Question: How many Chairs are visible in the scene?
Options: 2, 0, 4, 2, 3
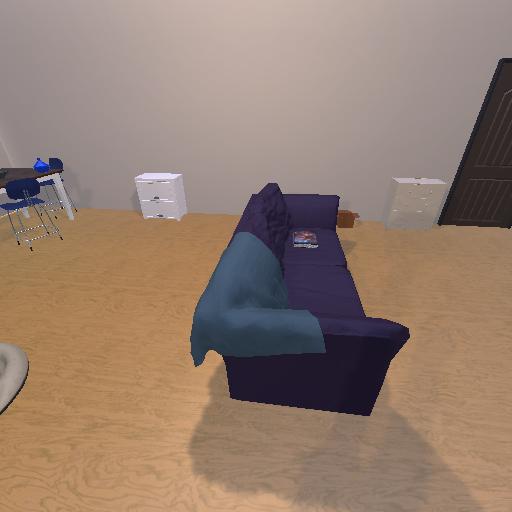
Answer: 2